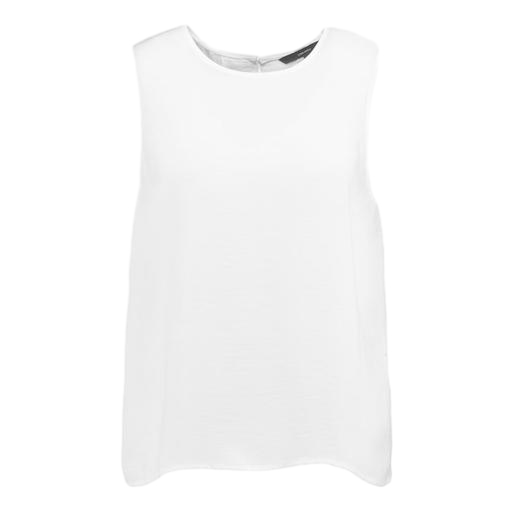
white sleeveless pleat back top, white curved hem tank top, white polly plains tank top, white background